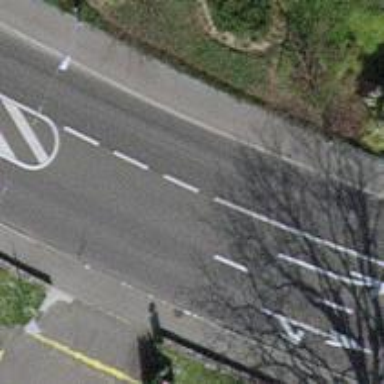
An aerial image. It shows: Secondary road with asphalt surface. Both sides of the road have sidewalks. There are trolley wires installed along the road.